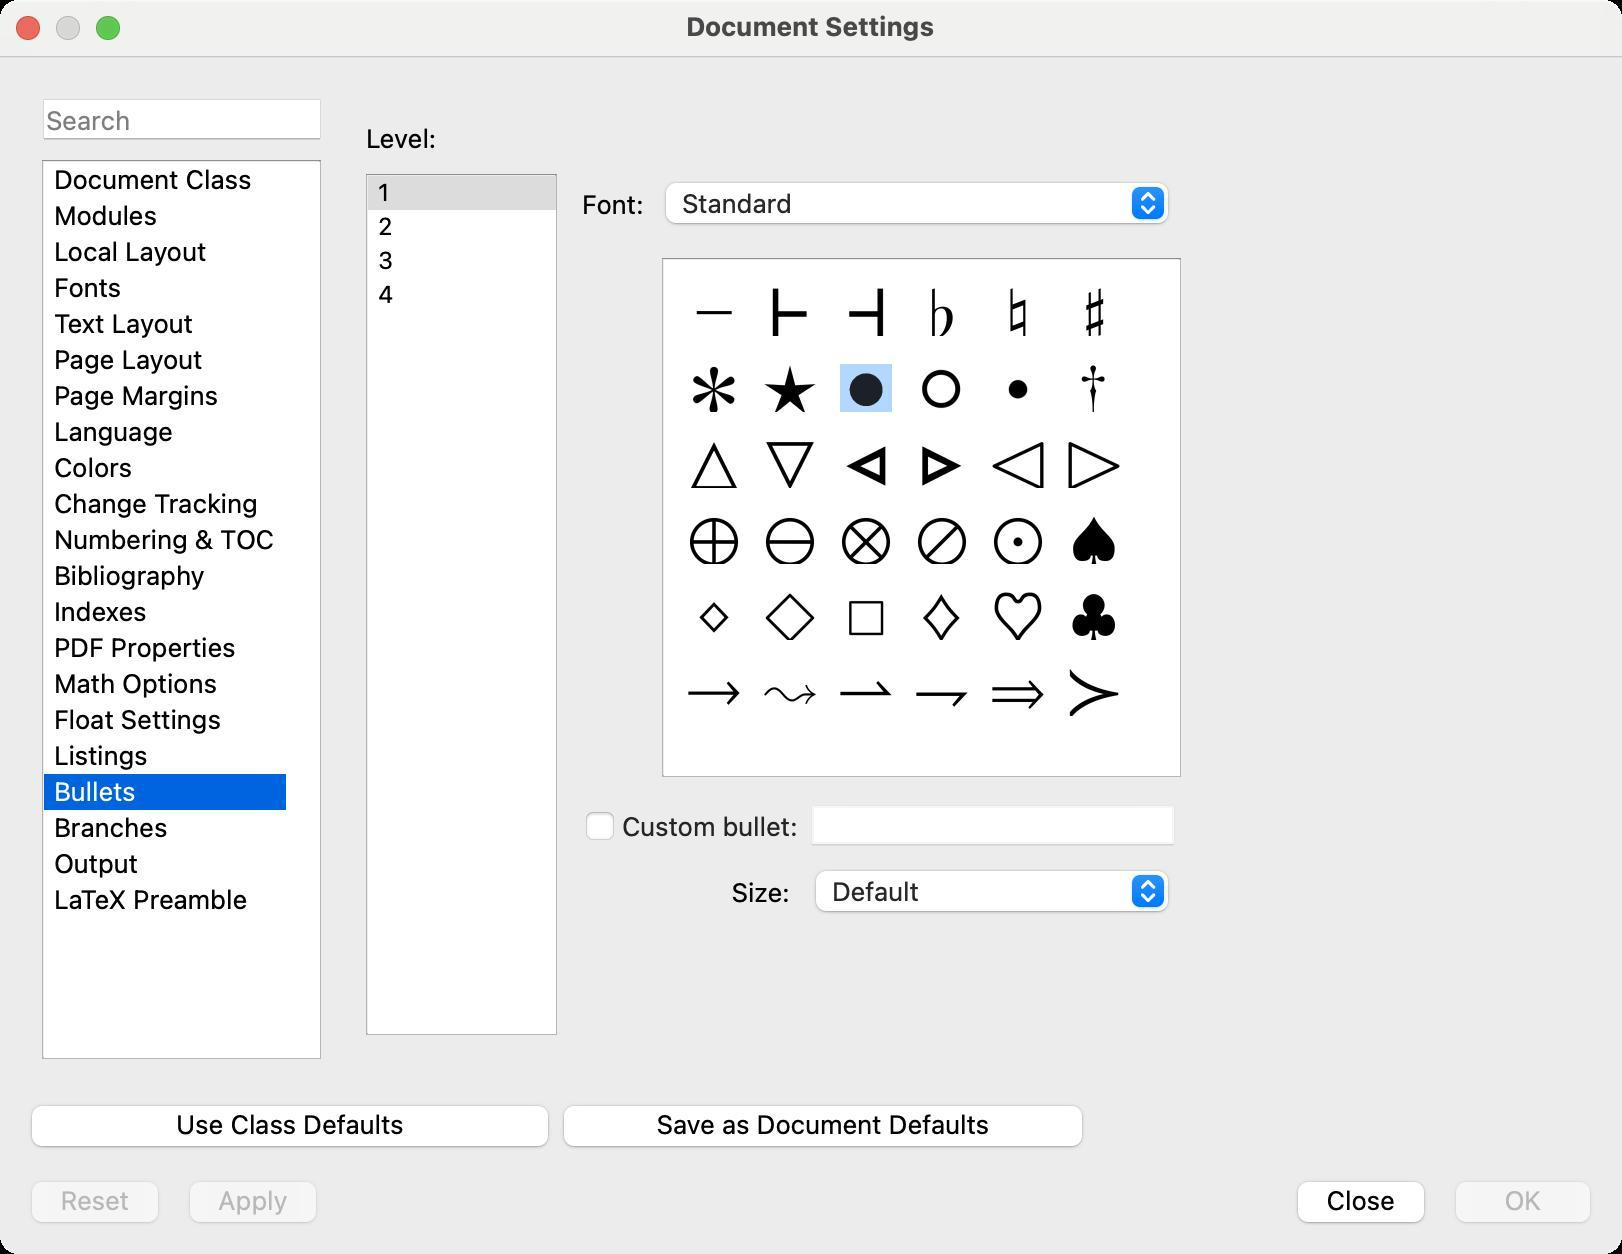
Accessibility tree:
{"name": "Document_Settings", "role": "AXWindow", "description": null, "role_description": "діалогове вікно", "value": null, "position": "270.00;142.00", "size": "811;627", "children": [{"name": "", "role": "AXGroup", "description": "", "role_description": "група", "value": null, "position": "9.00;586.00", "size": "793;32", "children": [{"name": "OK", "role": "AXButton", "description": "", "role_description": "кнопка", "value": null, "position": "721.00;586.00", "size": "81;32", "children": []}, {"name": "Close", "role": "AXButton", "description": "", "role_description": "кнопка", "value": null, "position": "642.00;586.00", "size": "77;32", "children": []}, {"name": "Apply", "role": "AXButton", "description": "", "role_description": "кнопка", "value": null, "position": "88.00;586.00", "size": "77;32", "children": []}, {"name": "Reset", "role": "AXButton", "description": "", "role_description": "кнопка", "value": null, "position": "9.00;586.00", "size": "77;32", "children": []}]}, {"name": "Use_Class_Defaults", "role": "AXButton", "description": "Reset to the default settings for the document class", "role_description": "кнопка", "value": null, "position": "9.00;548.00", "size": "272;32", "children": []}, {"name": "Save_as_Document_Defaults", "role": "AXButton", "description": "Save settings as defaults for new documents", "role_description": "кнопка", "value": null, "position": "275.00;548.00", "size": "273;32", "children": []}, {"name": "", "role": "AXTextField", "description": "Search", "role_description": "текстове поле", "value": "", "position": "21.00;49.00", "size": "140;21", "children": []}, {"name": "", "role": "AXGroup", "description": "", "role_description": "група", "value": null, "position": "21.00;80.00", "size": "140;450", "children": [{"name": "Document_Class", "role": "AXGroup", "description": "", "role_description": "група", "value": null, "position": "22.00;81.00", "size": "121;18", "children": []}, {"name": "Modules", "role": "AXGroup", "description": "", "role_description": "група", "value": null, "position": "22.00;99.00", "size": "121;18", "children": []}, {"name": "Local_Layout", "role": "AXGroup", "description": "", "role_description": "група", "value": null, "position": "22.00;117.00", "size": "121;18", "children": []}, {"name": "Fonts", "role": "AXGroup", "description": "", "role_description": "група", "value": null, "position": "22.00;135.00", "size": "121;18", "children": []}, {"name": "Text_Layout", "role": "AXGroup", "description": "", "role_description": "група", "value": null, "position": "22.00;153.00", "size": "121;18", "children": []}, {"name": "Page_Layout", "role": "AXGroup", "description": "", "role_description": "група", "value": null, "position": "22.00;171.00", "size": "121;18", "children": []}, {"name": "Page_Margins", "role": "AXGroup", "description": "", "role_description": "група", "value": null, "position": "22.00;189.00", "size": "121;18", "children": []}, {"name": "Language", "role": "AXGroup", "description": "", "role_description": "група", "value": null, "position": "22.00;207.00", "size": "121;18", "children": []}, {"name": "Colors", "role": "AXGroup", "description": "", "role_description": "група", "value": null, "position": "22.00;225.00", "size": "121;18", "children": []}, {"name": "Change_Tracking", "role": "AXGroup", "description": "", "role_description": "група", "value": null, "position": "22.00;243.00", "size": "121;18", "children": []}, {"name": "Numbering_&_TOC", "role": "AXGroup", "description": "", "role_description": "група", "value": null, "position": "22.00;261.00", "size": "121;18", "children": []}, {"name": "Bibliography", "role": "AXGroup", "description": "", "role_description": "група", "value": null, "position": "22.00;279.00", "size": "121;18", "children": []}, {"name": "Indexes", "role": "AXGroup", "description": "", "role_description": "група", "value": null, "position": "22.00;297.00", "size": "121;18", "children": []}, {"name": "PDF_Properties", "role": "AXGroup", "description": "", "role_description": "група", "value": null, "position": "22.00;315.00", "size": "121;18", "children": []}, {"name": "Math_Options", "role": "AXGroup", "description": "", "role_description": "група", "value": null, "position": "22.00;333.00", "size": "121;18", "children": []}, {"name": "Float_Settings", "role": "AXGroup", "description": "", "role_description": "група", "value": null, "position": "22.00;351.00", "size": "121;18", "children": []}, {"name": "Listings", "role": "AXGroup", "description": "", "role_description": "група", "value": null, "position": "22.00;369.00", "size": "121;18", "children": []}, {"name": "Bullets", "role": "AXGroup", "description": "", "role_description": "група", "value": null, "position": "22.00;387.00", "size": "121;18", "children": []}, {"name": "Branches", "role": "AXGroup", "description": "", "role_description": "група", "value": null, "position": "22.00;405.00", "size": "121;18", "children": []}, {"name": "Output", "role": "AXGroup", "description": "", "role_description": "група", "value": null, "position": "22.00;423.00", "size": "121;18", "children": []}, {"name": "LaTeX_Preamble", "role": "AXGroup", "description": "", "role_description": "група", "value": null, "position": "22.00;441.00", "size": "121;18", "children": []}]}, {"name": "", "role": "AXGroup", "description": "", "role_description": "група", "value": null, "position": "171.00;49.00", "size": "619;481", "children": [{"name": null, "role": "AXStaticText", "description": "", "role_description": "текст", "value": "Level:", "position": "183.00;61.00", "size": "96;16", "children": []}, {"name": "", "role": "AXList", "description": "", "role_description": "список", "value": null, "position": "183.00;87.00", "size": "96;431", "children": [{"name": "1", "role": "AXStaticText", "description": "", "role_description": "текст", "value": null, "position": "184.00;88.00", "size": "94;17", "children": []}, {"name": "2", "role": "AXStaticText", "description": "", "role_description": "текст", "value": null, "position": "184.00;105.00", "size": "94;17", "children": []}, {"name": "3", "role": "AXStaticText", "description": "", "role_description": "текст", "value": null, "position": "184.00;122.00", "size": "94;17", "children": []}, {"name": "4", "role": "AXStaticText", "description": "", "role_description": "текст", "value": null, "position": "184.00;139.00", "size": "94;17", "children": []}]}, {"name": null, "role": "AXStaticText", "description": "", "role_description": "текст", "value": "Font:", "position": "291.00;89.00", "size": "31;26", "children": []}, {"name": "Standard", "role": "AXComboBox", "description": "", "role_description": "контейнер вибору", "value": null, "position": "327.00;87.00", "size": "264;32", "children": [{"name": "", "role": "AXList", "description": "", "role_description": "список", "value": null, "position": "-270.00;-142.00", "size": "0;0", "children": [{"name": "Standard", "role": "AXStaticText", "description": "", "role_description": "текст", "value": null, "position": "-270.00;-142.00", "size": "686;18", "children": []}, {"name": "Maths", "role": "AXStaticText", "description": "", "role_description": "текст", "value": null, "position": "-270.00;-124.00", "size": "686;18", "children": []}, {"name": "Dings_1", "role": "AXStaticText", "description": "", "role_description": "текст", "value": null, "position": "-270.00;-106.00", "size": "686;18", "children": []}, {"name": "Dings_2", "role": "AXStaticText", "description": "", "role_description": "текст", "value": null, "position": "-270.00;-88.00", "size": "686;18", "children": []}, {"name": "Dings_3", "role": "AXStaticText", "description": "", "role_description": "текст", "value": null, "position": "-270.00;-70.00", "size": "686;18", "children": []}, {"name": "Dings_4", "role": "AXStaticText", "description": "", "role_description": "текст", "value": null, "position": "-270.00;-52.00", "size": "686;18", "children": []}]}]}, {"name": "", "role": "AXGroup", "description": "", "role_description": "група", "value": null, "position": "331.00;129.00", "size": "260;260", "children": [{"name": "", "role": "AXList", "description": "", "role_description": "список", "value": null, "position": "331.00;129.00", "size": "260;260", "children": [{"name": "", "role": "AXStaticText", "description": "", "role_description": "текст", "value": null, "position": "344.00;142.00", "size": "26;26", "children": []}, {"name": "", "role": "AXStaticText", "description": "", "role_description": "текст", "value": null, "position": "382.00;142.00", "size": "26;26", "children": []}, {"name": "", "role": "AXStaticText", "description": "", "role_description": "текст", "value": null, "position": "420.00;142.00", "size": "26;26", "children": []}, {"name": "", "role": "AXStaticText", "description": "", "role_description": "текст", "value": null, "position": "458.00;142.00", "size": "26;26", "children": []}, {"name": "", "role": "AXStaticText", "description": "", "role_description": "текст", "value": null, "position": "496.00;142.00", "size": "26;26", "children": []}, {"name": "", "role": "AXStaticText", "description": "", "role_description": "текст", "value": null, "position": "534.00;142.00", "size": "26;26", "children": []}, {"name": "", "role": "AXStaticText", "description": "", "role_description": "текст", "value": null, "position": "344.00;180.00", "size": "26;26", "children": []}, {"name": "", "role": "AXStaticText", "description": "", "role_description": "текст", "value": null, "position": "382.00;180.00", "size": "26;26", "children": []}, {"name": "", "role": "AXStaticText", "description": "", "role_description": "текст", "value": null, "position": "420.00;180.00", "size": "26;26", "children": []}, {"name": "", "role": "AXStaticText", "description": "", "role_description": "текст", "value": null, "position": "458.00;180.00", "size": "26;26", "children": []}, {"name": "", "role": "AXStaticText", "description": "", "role_description": "текст", "value": null, "position": "496.00;180.00", "size": "26;26", "children": []}, {"name": "", "role": "AXStaticText", "description": "", "role_description": "текст", "value": null, "position": "534.00;180.00", "size": "26;26", "children": []}, {"name": "", "role": "AXStaticText", "description": "", "role_description": "текст", "value": null, "position": "344.00;218.00", "size": "26;26", "children": []}, {"name": "", "role": "AXStaticText", "description": "", "role_description": "текст", "value": null, "position": "382.00;218.00", "size": "26;26", "children": []}, {"name": "", "role": "AXStaticText", "description": "", "role_description": "текст", "value": null, "position": "420.00;218.00", "size": "26;26", "children": []}, {"name": "", "role": "AXStaticText", "description": "", "role_description": "текст", "value": null, "position": "458.00;218.00", "size": "26;26", "children": []}, {"name": "", "role": "AXStaticText", "description": "", "role_description": "текст", "value": null, "position": "496.00;218.00", "size": "26;26", "children": []}, {"name": "", "role": "AXStaticText", "description": "", "role_description": "текст", "value": null, "position": "534.00;218.00", "size": "26;26", "children": []}, {"name": "", "role": "AXStaticText", "description": "", "role_description": "текст", "value": null, "position": "344.00;256.00", "size": "26;26", "children": []}, {"name": "", "role": "AXStaticText", "description": "", "role_description": "текст", "value": null, "position": "382.00;256.00", "size": "26;26", "children": []}, {"name": "", "role": "AXStaticText", "description": "", "role_description": "текст", "value": null, "position": "420.00;256.00", "size": "26;26", "children": []}, {"name": "", "role": "AXStaticText", "description": "", "role_description": "текст", "value": null, "position": "458.00;256.00", "size": "26;26", "children": []}, {"name": "", "role": "AXStaticText", "description": "", "role_description": "текст", "value": null, "position": "496.00;256.00", "size": "26;26", "children": []}, {"name": "", "role": "AXStaticText", "description": "", "role_description": "текст", "value": null, "position": "534.00;256.00", "size": "26;26", "children": []}, {"name": "", "role": "AXStaticText", "description": "", "role_description": "текст", "value": null, "position": "344.00;294.00", "size": "26;26", "children": []}, {"name": "", "role": "AXStaticText", "description": "", "role_description": "текст", "value": null, "position": "382.00;294.00", "size": "26;26", "children": []}, {"name": "", "role": "AXStaticText", "description": "", "role_description": "текст", "value": null, "position": "420.00;294.00", "size": "26;26", "children": []}, {"name": "", "role": "AXStaticText", "description": "", "role_description": "текст", "value": null, "position": "458.00;294.00", "size": "26;26", "children": []}, {"name": "", "role": "AXStaticText", "description": "", "role_description": "текст", "value": null, "position": "496.00;294.00", "size": "26;26", "children": []}, {"name": "", "role": "AXStaticText", "description": "", "role_description": "текст", "value": null, "position": "534.00;294.00", "size": "26;26", "children": []}, {"name": "", "role": "AXStaticText", "description": "", "role_description": "текст", "value": null, "position": "344.00;332.00", "size": "26;26", "children": []}, {"name": "", "role": "AXStaticText", "description": "", "role_description": "текст", "value": null, "position": "382.00;332.00", "size": "26;26", "children": []}, {"name": "", "role": "AXStaticText", "description": "", "role_description": "текст", "value": null, "position": "420.00;332.00", "size": "26;26", "children": []}, {"name": "", "role": "AXStaticText", "description": "", "role_description": "текст", "value": null, "position": "458.00;332.00", "size": "26;26", "children": []}, {"name": "", "role": "AXStaticText", "description": "", "role_description": "текст", "value": null, "position": "496.00;332.00", "size": "26;26", "children": []}, {"name": "", "role": "AXStaticText", "description": "", "role_description": "текст", "value": null, "position": "534.00;332.00", "size": "26;26", "children": []}]}, {"name": "", "role": "AXList", "description": "", "role_description": "список", "value": null, "position": "-270.00;-142.00", "size": "0;0", "children": [{"name": "", "role": "AXStaticText", "description": "", "role_description": "текст", "value": null, "position": "344.00;142.00", "size": "26;26", "children": []}, {"name": "", "role": "AXStaticText", "description": "", "role_description": "текст", "value": null, "position": "382.00;142.00", "size": "26;26", "children": []}, {"name": "", "role": "AXStaticText", "description": "", "role_description": "текст", "value": null, "position": "420.00;142.00", "size": "26;26", "children": []}, {"name": "", "role": "AXStaticText", "description": "", "role_description": "текст", "value": null, "position": "458.00;142.00", "size": "26;26", "children": []}, {"name": "", "role": "AXStaticText", "description": "", "role_description": "текст", "value": null, "position": "496.00;142.00", "size": "26;26", "children": []}, {"name": "", "role": "AXStaticText", "description": "", "role_description": "текст", "value": null, "position": "534.00;142.00", "size": "26;26", "children": []}, {"name": "", "role": "AXStaticText", "description": "", "role_description": "текст", "value": null, "position": "344.00;180.00", "size": "26;26", "children": []}, {"name": "", "role": "AXStaticText", "description": "", "role_description": "текст", "value": null, "position": "382.00;180.00", "size": "26;26", "children": []}, {"name": "", "role": "AXStaticText", "description": "", "role_description": "текст", "value": null, "position": "420.00;180.00", "size": "26;26", "children": []}, {"name": "", "role": "AXStaticText", "description": "", "role_description": "текст", "value": null, "position": "458.00;180.00", "size": "26;26", "children": []}, {"name": "", "role": "AXStaticText", "description": "", "role_description": "текст", "value": null, "position": "496.00;180.00", "size": "26;26", "children": []}, {"name": "", "role": "AXStaticText", "description": "", "role_description": "текст", "value": null, "position": "534.00;180.00", "size": "26;26", "children": []}, {"name": "", "role": "AXStaticText", "description": "", "role_description": "текст", "value": null, "position": "344.00;218.00", "size": "26;26", "children": []}, {"name": "", "role": "AXStaticText", "description": "", "role_description": "текст", "value": null, "position": "382.00;218.00", "size": "26;26", "children": []}, {"name": "", "role": "AXStaticText", "description": "", "role_description": "текст", "value": null, "position": "420.00;218.00", "size": "26;26", "children": []}, {"name": "", "role": "AXStaticText", "description": "", "role_description": "текст", "value": null, "position": "458.00;218.00", "size": "26;26", "children": []}, {"name": "", "role": "AXStaticText", "description": "", "role_description": "текст", "value": null, "position": "496.00;218.00", "size": "26;26", "children": []}, {"name": "", "role": "AXStaticText", "description": "", "role_description": "текст", "value": null, "position": "534.00;218.00", "size": "26;26", "children": []}, {"name": "", "role": "AXStaticText", "description": "", "role_description": "текст", "value": null, "position": "344.00;256.00", "size": "26;26", "children": []}, {"name": "", "role": "AXStaticText", "description": "", "role_description": "текст", "value": null, "position": "382.00;256.00", "size": "26;26", "children": []}, {"name": "", "role": "AXStaticText", "description": "", "role_description": "текст", "value": null, "position": "420.00;256.00", "size": "26;26", "children": []}, {"name": "", "role": "AXStaticText", "description": "", "role_description": "текст", "value": null, "position": "458.00;256.00", "size": "26;26", "children": []}, {"name": "", "role": "AXStaticText", "description": "", "role_description": "текст", "value": null, "position": "496.00;256.00", "size": "26;26", "children": []}, {"name": "", "role": "AXStaticText", "description": "", "role_description": "текст", "value": null, "position": "534.00;256.00", "size": "26;26", "children": []}, {"name": "", "role": "AXStaticText", "description": "", "role_description": "текст", "value": null, "position": "344.00;294.00", "size": "26;26", "children": []}, {"name": "", "role": "AXStaticText", "description": "", "role_description": "текст", "value": null, "position": "382.00;294.00", "size": "26;26", "children": []}, {"name": "", "role": "AXStaticText", "description": "", "role_description": "текст", "value": null, "position": "420.00;294.00", "size": "26;26", "children": []}, {"name": "", "role": "AXStaticText", "description": "", "role_description": "текст", "value": null, "position": "458.00;294.00", "size": "26;26", "children": []}, {"name": "", "role": "AXStaticText", "description": "", "role_description": "текст", "value": null, "position": "496.00;294.00", "size": "26;26", "children": []}, {"name": "", "role": "AXStaticText", "description": "", "role_description": "текст", "value": null, "position": "534.00;294.00", "size": "26;26", "children": []}, {"name": "", "role": "AXStaticText", "description": "", "role_description": "текст", "value": null, "position": "344.00;332.00", "size": "26;26", "children": []}, {"name": "", "role": "AXStaticText", "description": "", "role_description": "текст", "value": null, "position": "382.00;332.00", "size": "26;26", "children": []}, {"name": "", "role": "AXStaticText", "description": "", "role_description": "текст", "value": null, "position": "420.00;332.00", "size": "26;26", "children": []}, {"name": "", "role": "AXStaticText", "description": "", "role_description": "текст", "value": null, "position": "458.00;332.00", "size": "26;26", "children": []}, {"name": "", "role": "AXStaticText", "description": "", "role_description": "текст", "value": null, "position": "496.00;332.00", "size": "26;26", "children": []}, {"name": "", "role": "AXStaticText", "description": "", "role_description": "текст", "value": null, "position": "534.00;332.00", "size": "26;26", "children": []}]}, {"name": "", "role": "AXList", "description": "", "role_description": "список", "value": null, "position": "-270.00;-142.00", "size": "0;0", "children": [{"name": "", "role": "AXStaticText", "description": "", "role_description": "текст", "value": null, "position": "344.00;142.00", "size": "26;26", "children": []}, {"name": "", "role": "AXStaticText", "description": "", "role_description": "текст", "value": null, "position": "382.00;142.00", "size": "26;26", "children": []}, {"name": "", "role": "AXStaticText", "description": "", "role_description": "текст", "value": null, "position": "420.00;142.00", "size": "26;26", "children": []}, {"name": "", "role": "AXStaticText", "description": "", "role_description": "текст", "value": null, "position": "458.00;142.00", "size": "26;26", "children": []}, {"name": "", "role": "AXStaticText", "description": "", "role_description": "текст", "value": null, "position": "496.00;142.00", "size": "26;26", "children": []}, {"name": "", "role": "AXStaticText", "description": "", "role_description": "текст", "value": null, "position": "534.00;142.00", "size": "26;26", "children": []}, {"name": "", "role": "AXStaticText", "description": "", "role_description": "текст", "value": null, "position": "344.00;180.00", "size": "26;26", "children": []}, {"name": "", "role": "AXStaticText", "description": "", "role_description": "текст", "value": null, "position": "382.00;180.00", "size": "26;26", "children": []}, {"name": "", "role": "AXStaticText", "description": "", "role_description": "текст", "value": null, "position": "420.00;180.00", "size": "26;26", "children": []}, {"name": "", "role": "AXStaticText", "description": "", "role_description": "текст", "value": null, "position": "458.00;180.00", "size": "26;26", "children": []}, {"name": "", "role": "AXStaticText", "description": "", "role_description": "текст", "value": null, "position": "496.00;180.00", "size": "26;26", "children": []}, {"name": "", "role": "AXStaticText", "description": "", "role_description": "текст", "value": null, "position": "534.00;180.00", "size": "26;26", "children": []}, {"name": "", "role": "AXStaticText", "description": "", "role_description": "текст", "value": null, "position": "344.00;218.00", "size": "26;26", "children": []}, {"name": "", "role": "AXStaticText", "description": "", "role_description": "текст", "value": null, "position": "382.00;218.00", "size": "26;26", "children": []}, {"name": "", "role": "AXStaticText", "description": "", "role_description": "текст", "value": null, "position": "420.00;218.00", "size": "26;26", "children": []}, {"name": "", "role": "AXStaticText", "description": "", "role_description": "текст", "value": null, "position": "458.00;218.00", "size": "26;26", "children": []}, {"name": "", "role": "AXStaticText", "description": "", "role_description": "текст", "value": null, "position": "496.00;218.00", "size": "26;26", "children": []}, {"name": "", "role": "AXStaticText", "description": "", "role_description": "текст", "value": null, "position": "534.00;218.00", "size": "26;26", "children": []}, {"name": "", "role": "AXStaticText", "description": "", "role_description": "текст", "value": null, "position": "344.00;256.00", "size": "26;26", "children": []}, {"name": "", "role": "AXStaticText", "description": "", "role_description": "текст", "value": null, "position": "382.00;256.00", "size": "26;26", "children": []}, {"name": "", "role": "AXStaticText", "description": "", "role_description": "текст", "value": null, "position": "420.00;256.00", "size": "26;26", "children": []}, {"name": "", "role": "AXStaticText", "description": "", "role_description": "текст", "value": null, "position": "458.00;256.00", "size": "26;26", "children": []}, {"name": "", "role": "AXStaticText", "description": "", "role_description": "текст", "value": null, "position": "496.00;256.00", "size": "26;26", "children": []}, {"name": "", "role": "AXStaticText", "description": "", "role_description": "текст", "value": null, "position": "534.00;256.00", "size": "26;26", "children": []}, {"name": "", "role": "AXStaticText", "description": "", "role_description": "текст", "value": null, "position": "344.00;294.00", "size": "26;26", "children": []}, {"name": "", "role": "AXStaticText", "description": "", "role_description": "текст", "value": null, "position": "382.00;294.00", "size": "26;26", "children": []}, {"name": "", "role": "AXStaticText", "description": "", "role_description": "текст", "value": null, "position": "420.00;294.00", "size": "26;26", "children": []}, {"name": "", "role": "AXStaticText", "description": "", "role_description": "текст", "value": null, "position": "458.00;294.00", "size": "26;26", "children": []}, {"name": "", "role": "AXStaticText", "description": "", "role_description": "текст", "value": null, "position": "496.00;294.00", "size": "26;26", "children": []}, {"name": "", "role": "AXStaticText", "description": "", "role_description": "текст", "value": null, "position": "534.00;294.00", "size": "26;26", "children": []}, {"name": "", "role": "AXStaticText", "description": "", "role_description": "текст", "value": null, "position": "344.00;332.00", "size": "26;26", "children": []}, {"name": "", "role": "AXStaticText", "description": "", "role_description": "текст", "value": null, "position": "382.00;332.00", "size": "26;26", "children": []}, {"name": "", "role": "AXStaticText", "description": "", "role_description": "текст", "value": null, "position": "420.00;332.00", "size": "26;26", "children": []}, {"name": "", "role": "AXStaticText", "description": "", "role_description": "текст", "value": null, "position": "458.00;332.00", "size": "26;26", "children": []}, {"name": "", "role": "AXStaticText", "description": "", "role_description": "текст", "value": null, "position": "496.00;332.00", "size": "26;26", "children": []}, {"name": "", "role": "AXStaticText", "description": "", "role_description": "текст", "value": null, "position": "534.00;332.00", "size": "26;26", "children": []}]}, {"name": "", "role": "AXList", "description": "", "role_description": "список", "value": null, "position": "-270.00;-142.00", "size": "0;0", "children": [{"name": "", "role": "AXStaticText", "description": "", "role_description": "текст", "value": null, "position": "344.00;142.00", "size": "26;26", "children": []}, {"name": "", "role": "AXStaticText", "description": "", "role_description": "текст", "value": null, "position": "382.00;142.00", "size": "26;26", "children": []}, {"name": "", "role": "AXStaticText", "description": "", "role_description": "текст", "value": null, "position": "420.00;142.00", "size": "26;26", "children": []}, {"name": "", "role": "AXStaticText", "description": "", "role_description": "текст", "value": null, "position": "458.00;142.00", "size": "26;26", "children": []}, {"name": "", "role": "AXStaticText", "description": "", "role_description": "текст", "value": null, "position": "496.00;142.00", "size": "26;26", "children": []}, {"name": "", "role": "AXStaticText", "description": "", "role_description": "текст", "value": null, "position": "534.00;142.00", "size": "26;26", "children": []}, {"name": "", "role": "AXStaticText", "description": "", "role_description": "текст", "value": null, "position": "344.00;180.00", "size": "26;26", "children": []}, {"name": "", "role": "AXStaticText", "description": "", "role_description": "текст", "value": null, "position": "382.00;180.00", "size": "26;26", "children": []}, {"name": "", "role": "AXStaticText", "description": "", "role_description": "текст", "value": null, "position": "420.00;180.00", "size": "26;26", "children": []}, {"name": "", "role": "AXStaticText", "description": "", "role_description": "текст", "value": null, "position": "458.00;180.00", "size": "26;26", "children": []}, {"name": "", "role": "AXStaticText", "description": "", "role_description": "текст", "value": null, "position": "496.00;180.00", "size": "26;26", "children": []}, {"name": "", "role": "AXStaticText", "description": "", "role_description": "текст", "value": null, "position": "534.00;180.00", "size": "26;26", "children": []}, {"name": "", "role": "AXStaticText", "description": "", "role_description": "текст", "value": null, "position": "344.00;218.00", "size": "26;26", "children": []}, {"name": "", "role": "AXStaticText", "description": "", "role_description": "текст", "value": null, "position": "382.00;218.00", "size": "26;26", "children": []}, {"name": "", "role": "AXStaticText", "description": "", "role_description": "текст", "value": null, "position": "420.00;218.00", "size": "26;26", "children": []}, {"name": "", "role": "AXStaticText", "description": "", "role_description": "текст", "value": null, "position": "458.00;218.00", "size": "26;26", "children": []}, {"name": "", "role": "AXStaticText", "description": "", "role_description": "текст", "value": null, "position": "496.00;218.00", "size": "26;26", "children": []}, {"name": "", "role": "AXStaticText", "description": "", "role_description": "текст", "value": null, "position": "534.00;218.00", "size": "26;26", "children": []}, {"name": "", "role": "AXStaticText", "description": "", "role_description": "текст", "value": null, "position": "344.00;256.00", "size": "26;26", "children": []}, {"name": "", "role": "AXStaticText", "description": "", "role_description": "текст", "value": null, "position": "382.00;256.00", "size": "26;26", "children": []}, {"name": "", "role": "AXStaticText", "description": "", "role_description": "текст", "value": null, "position": "420.00;256.00", "size": "26;26", "children": []}, {"name": "", "role": "AXStaticText", "description": "", "role_description": "текст", "value": null, "position": "458.00;256.00", "size": "26;26", "children": []}, {"name": "", "role": "AXStaticText", "description": "", "role_description": "текст", "value": null, "position": "496.00;256.00", "size": "26;26", "children": []}, {"name": "", "role": "AXStaticText", "description": "", "role_description": "текст", "value": null, "position": "534.00;256.00", "size": "26;26", "children": []}, {"name": "", "role": "AXStaticText", "description": "", "role_description": "текст", "value": null, "position": "344.00;294.00", "size": "26;26", "children": []}, {"name": "", "role": "AXStaticText", "description": "", "role_description": "текст", "value": null, "position": "382.00;294.00", "size": "26;26", "children": []}, {"name": "", "role": "AXStaticText", "description": "", "role_description": "текст", "value": null, "position": "420.00;294.00", "size": "26;26", "children": []}, {"name": "", "role": "AXStaticText", "description": "", "role_description": "текст", "value": null, "position": "458.00;294.00", "size": "26;26", "children": []}, {"name": "", "role": "AXStaticText", "description": "", "role_description": "текст", "value": null, "position": "496.00;294.00", "size": "26;26", "children": []}, {"name": "", "role": "AXStaticText", "description": "", "role_description": "текст", "value": null, "position": "534.00;294.00", "size": "26;26", "children": []}, {"name": "", "role": "AXStaticText", "description": "", "role_description": "текст", "value": null, "position": "344.00;332.00", "size": "26;26", "children": []}, {"name": "", "role": "AXStaticText", "description": "", "role_description": "текст", "value": null, "position": "382.00;332.00", "size": "26;26", "children": []}, {"name": "", "role": "AXStaticText", "description": "", "role_description": "текст", "value": null, "position": "420.00;332.00", "size": "26;26", "children": []}, {"name": "", "role": "AXStaticText", "description": "", "role_description": "текст", "value": null, "position": "458.00;332.00", "size": "26;26", "children": []}, {"name": "", "role": "AXStaticText", "description": "", "role_description": "текст", "value": null, "position": "496.00;332.00", "size": "26;26", "children": []}, {"name": "", "role": "AXStaticText", "description": "", "role_description": "текст", "value": null, "position": "534.00;332.00", "size": "26;26", "children": []}]}, {"name": "", "role": "AXList", "description": "", "role_description": "список", "value": null, "position": "-270.00;-142.00", "size": "0;0", "children": [{"name": "", "role": "AXStaticText", "description": "", "role_description": "текст", "value": null, "position": "344.00;142.00", "size": "26;26", "children": []}, {"name": "", "role": "AXStaticText", "description": "", "role_description": "текст", "value": null, "position": "382.00;142.00", "size": "26;26", "children": []}, {"name": "", "role": "AXStaticText", "description": "", "role_description": "текст", "value": null, "position": "420.00;142.00", "size": "26;26", "children": []}, {"name": "", "role": "AXStaticText", "description": "", "role_description": "текст", "value": null, "position": "458.00;142.00", "size": "26;26", "children": []}, {"name": "", "role": "AXStaticText", "description": "", "role_description": "текст", "value": null, "position": "496.00;142.00", "size": "26;26", "children": []}, {"name": "", "role": "AXStaticText", "description": "", "role_description": "текст", "value": null, "position": "534.00;142.00", "size": "26;26", "children": []}, {"name": "", "role": "AXStaticText", "description": "", "role_description": "текст", "value": null, "position": "344.00;180.00", "size": "26;26", "children": []}, {"name": "", "role": "AXStaticText", "description": "", "role_description": "текст", "value": null, "position": "382.00;180.00", "size": "26;26", "children": []}, {"name": "", "role": "AXStaticText", "description": "", "role_description": "текст", "value": null, "position": "420.00;180.00", "size": "26;26", "children": []}, {"name": "", "role": "AXStaticText", "description": "", "role_description": "текст", "value": null, "position": "458.00;180.00", "size": "26;26", "children": []}, {"name": "", "role": "AXStaticText", "description": "", "role_description": "текст", "value": null, "position": "496.00;180.00", "size": "26;26", "children": []}, {"name": "", "role": "AXStaticText", "description": "", "role_description": "текст", "value": null, "position": "534.00;180.00", "size": "26;26", "children": []}, {"name": "", "role": "AXStaticText", "description": "", "role_description": "текст", "value": null, "position": "344.00;218.00", "size": "26;26", "children": []}, {"name": "", "role": "AXStaticText", "description": "", "role_description": "текст", "value": null, "position": "382.00;218.00", "size": "26;26", "children": []}, {"name": "", "role": "AXStaticText", "description": "", "role_description": "текст", "value": null, "position": "420.00;218.00", "size": "26;26", "children": []}, {"name": "", "role": "AXStaticText", "description": "", "role_description": "текст", "value": null, "position": "458.00;218.00", "size": "26;26", "children": []}, {"name": "", "role": "AXStaticText", "description": "", "role_description": "текст", "value": null, "position": "496.00;218.00", "size": "26;26", "children": []}, {"name": "", "role": "AXStaticText", "description": "", "role_description": "текст", "value": null, "position": "534.00;218.00", "size": "26;26", "children": []}, {"name": "", "role": "AXStaticText", "description": "", "role_description": "текст", "value": null, "position": "344.00;256.00", "size": "26;26", "children": []}, {"name": "", "role": "AXStaticText", "description": "", "role_description": "текст", "value": null, "position": "382.00;256.00", "size": "26;26", "children": []}, {"name": "", "role": "AXStaticText", "description": "", "role_description": "текст", "value": null, "position": "420.00;256.00", "size": "26;26", "children": []}, {"name": "", "role": "AXStaticText", "description": "", "role_description": "текст", "value": null, "position": "458.00;256.00", "size": "26;26", "children": []}, {"name": "", "role": "AXStaticText", "description": "", "role_description": "текст", "value": null, "position": "496.00;256.00", "size": "26;26", "children": []}, {"name": "", "role": "AXStaticText", "description": "", "role_description": "текст", "value": null, "position": "534.00;256.00", "size": "26;26", "children": []}, {"name": "", "role": "AXStaticText", "description": "", "role_description": "текст", "value": null, "position": "344.00;294.00", "size": "26;26", "children": []}, {"name": "", "role": "AXStaticText", "description": "", "role_description": "текст", "value": null, "position": "382.00;294.00", "size": "26;26", "children": []}, {"name": "", "role": "AXStaticText", "description": "", "role_description": "текст", "value": null, "position": "420.00;294.00", "size": "26;26", "children": []}, {"name": "", "role": "AXStaticText", "description": "", "role_description": "текст", "value": null, "position": "458.00;294.00", "size": "26;26", "children": []}, {"name": "", "role": "AXStaticText", "description": "", "role_description": "текст", "value": null, "position": "496.00;294.00", "size": "26;26", "children": []}, {"name": "", "role": "AXStaticText", "description": "", "role_description": "текст", "value": null, "position": "534.00;294.00", "size": "26;26", "children": []}, {"name": "", "role": "AXStaticText", "description": "", "role_description": "текст", "value": null, "position": "344.00;332.00", "size": "26;26", "children": []}, {"name": "", "role": "AXStaticText", "description": "", "role_description": "текст", "value": null, "position": "382.00;332.00", "size": "26;26", "children": []}, {"name": "", "role": "AXStaticText", "description": "", "role_description": "текст", "value": null, "position": "420.00;332.00", "size": "26;26", "children": []}, {"name": "", "role": "AXStaticText", "description": "", "role_description": "текст", "value": null, "position": "458.00;332.00", "size": "26;26", "children": []}, {"name": "", "role": "AXStaticText", "description": "", "role_description": "текст", "value": null, "position": "496.00;332.00", "size": "26;26", "children": []}, {"name": "", "role": "AXStaticText", "description": "", "role_description": "текст", "value": null, "position": "534.00;332.00", "size": "26;26", "children": []}]}, {"name": "", "role": "AXList", "description": "", "role_description": "список", "value": null, "position": "-270.00;-142.00", "size": "0;0", "children": [{"name": "", "role": "AXStaticText", "description": "", "role_description": "текст", "value": null, "position": "344.00;142.00", "size": "26;26", "children": []}, {"name": "", "role": "AXStaticText", "description": "", "role_description": "текст", "value": null, "position": "382.00;142.00", "size": "26;26", "children": []}, {"name": "", "role": "AXStaticText", "description": "", "role_description": "текст", "value": null, "position": "420.00;142.00", "size": "26;26", "children": []}, {"name": "", "role": "AXStaticText", "description": "", "role_description": "текст", "value": null, "position": "458.00;142.00", "size": "26;26", "children": []}, {"name": "", "role": "AXStaticText", "description": "", "role_description": "текст", "value": null, "position": "496.00;142.00", "size": "26;26", "children": []}, {"name": "", "role": "AXStaticText", "description": "", "role_description": "текст", "value": null, "position": "534.00;142.00", "size": "26;26", "children": []}, {"name": "", "role": "AXStaticText", "description": "", "role_description": "текст", "value": null, "position": "344.00;180.00", "size": "26;26", "children": []}, {"name": "", "role": "AXStaticText", "description": "", "role_description": "текст", "value": null, "position": "382.00;180.00", "size": "26;26", "children": []}, {"name": "", "role": "AXStaticText", "description": "", "role_description": "текст", "value": null, "position": "420.00;180.00", "size": "26;26", "children": []}, {"name": "", "role": "AXStaticText", "description": "", "role_description": "текст", "value": null, "position": "458.00;180.00", "size": "26;26", "children": []}, {"name": "", "role": "AXStaticText", "description": "", "role_description": "текст", "value": null, "position": "496.00;180.00", "size": "26;26", "children": []}, {"name": "", "role": "AXStaticText", "description": "", "role_description": "текст", "value": null, "position": "534.00;180.00", "size": "26;26", "children": []}, {"name": "", "role": "AXStaticText", "description": "", "role_description": "текст", "value": null, "position": "344.00;218.00", "size": "26;26", "children": []}, {"name": "", "role": "AXStaticText", "description": "", "role_description": "текст", "value": null, "position": "382.00;218.00", "size": "26;26", "children": []}, {"name": "", "role": "AXStaticText", "description": "", "role_description": "текст", "value": null, "position": "420.00;218.00", "size": "26;26", "children": []}, {"name": "", "role": "AXStaticText", "description": "", "role_description": "текст", "value": null, "position": "458.00;218.00", "size": "26;26", "children": []}, {"name": "", "role": "AXStaticText", "description": "", "role_description": "текст", "value": null, "position": "496.00;218.00", "size": "26;26", "children": []}, {"name": "", "role": "AXStaticText", "description": "", "role_description": "текст", "value": null, "position": "534.00;218.00", "size": "26;26", "children": []}, {"name": "", "role": "AXStaticText", "description": "", "role_description": "текст", "value": null, "position": "344.00;256.00", "size": "26;26", "children": []}, {"name": "", "role": "AXStaticText", "description": "", "role_description": "текст", "value": null, "position": "382.00;256.00", "size": "26;26", "children": []}, {"name": "", "role": "AXStaticText", "description": "", "role_description": "текст", "value": null, "position": "420.00;256.00", "size": "26;26", "children": []}, {"name": "", "role": "AXStaticText", "description": "", "role_description": "текст", "value": null, "position": "458.00;256.00", "size": "26;26", "children": []}, {"name": "", "role": "AXStaticText", "description": "", "role_description": "текст", "value": null, "position": "496.00;256.00", "size": "26;26", "children": []}, {"name": "", "role": "AXStaticText", "description": "", "role_description": "текст", "value": null, "position": "534.00;256.00", "size": "26;26", "children": []}, {"name": "", "role": "AXStaticText", "description": "", "role_description": "текст", "value": null, "position": "344.00;294.00", "size": "26;26", "children": []}, {"name": "", "role": "AXStaticText", "description": "", "role_description": "текст", "value": null, "position": "382.00;294.00", "size": "26;26", "children": []}, {"name": "", "role": "AXStaticText", "description": "", "role_description": "текст", "value": null, "position": "420.00;294.00", "size": "26;26", "children": []}, {"name": "", "role": "AXStaticText", "description": "", "role_description": "текст", "value": null, "position": "458.00;294.00", "size": "26;26", "children": []}, {"name": "", "role": "AXStaticText", "description": "", "role_description": "текст", "value": null, "position": "496.00;294.00", "size": "26;26", "children": []}, {"name": "", "role": "AXStaticText", "description": "", "role_description": "текст", "value": null, "position": "534.00;294.00", "size": "26;26", "children": []}, {"name": "", "role": "AXStaticText", "description": "", "role_description": "текст", "value": null, "position": "344.00;332.00", "size": "26;26", "children": []}, {"name": "", "role": "AXStaticText", "description": "", "role_description": "текст", "value": null, "position": "382.00;332.00", "size": "26;26", "children": []}, {"name": "", "role": "AXStaticText", "description": "", "role_description": "текст", "value": null, "position": "420.00;332.00", "size": "26;26", "children": []}, {"name": "", "role": "AXStaticText", "description": "", "role_description": "текст", "value": null, "position": "458.00;332.00", "size": "26;26", "children": []}, {"name": "", "role": "AXStaticText", "description": "", "role_description": "текст", "value": null, "position": "496.00;332.00", "size": "26;26", "children": []}, {"name": "", "role": "AXStaticText", "description": "", "role_description": "текст", "value": null, "position": "534.00;332.00", "size": "26;26", "children": []}]}]}, {"name": "Custom_bullet:", "role": "AXCheckBox", "description": "", "role_description": "галочка", "value": 0, "position": "291.00;403.00", "size": "111;20", "children": []}, {"name": "", "role": "AXTextField", "description": "", "role_description": "текстове поле", "value": "", "position": "405.00;402.00", "size": "183;21", "children": []}, {"name": null, "role": "AXStaticText", "description": "", "role_description": "текст", "value": "Size:", "position": "293.00;433.00", "size": "102;26", "children": []}, {"name": "Default", "role": "AXComboBox", "description": "", "role_description": "контейнер вибору", "value": null, "position": "402.00;431.00", "size": "189;32", "children": [{"name": "", "role": "AXList", "description": "", "role_description": "список", "value": null, "position": "-270.00;-142.00", "size": "0;0", "children": [{"name": "Default", "role": "AXStaticText", "description": "", "role_description": "текст", "value": null, "position": "-270.00;-142.00", "size": "686;18", "children": []}, {"name": "Tiny", "role": "AXStaticText", "description": "", "role_description": "текст", "value": null, "position": "-270.00;-124.00", "size": "686;18", "children": []}, {"name": "Smallest", "role": "AXStaticText", "description": "", "role_description": "текст", "value": null, "position": "-270.00;-106.00", "size": "686;18", "children": []}, {"name": "Smaller", "role": "AXStaticText", "description": "", "role_description": "текст", "value": null, "position": "-270.00;-88.00", "size": "686;18", "children": []}, {"name": "Small", "role": "AXStaticText", "description": "", "role_description": "текст", "value": null, "position": "-270.00;-70.00", "size": "686;18", "children": []}, {"name": "Normal", "role": "AXStaticText", "description": "", "role_description": "текст", "value": null, "position": "-270.00;-52.00", "size": "686;18", "children": []}, {"name": "Large", "role": "AXStaticText", "description": "", "role_description": "текст", "value": null, "position": "-270.00;-34.00", "size": "686;18", "children": []}, {"name": "Larger", "role": "AXStaticText", "description": "", "role_description": "текст", "value": null, "position": "-270.00;-16.00", "size": "686;18", "children": []}, {"name": "Largest", "role": "AXStaticText", "description": "", "role_description": "текст", "value": null, "position": "-270.00;2.00", "size": "686;18", "children": []}, {"name": "Huge", "role": "AXStaticText", "description": "", "role_description": "текст", "value": null, "position": "-270.00;20.00", "size": "686;18", "children": []}, {"name": "Huger", "role": "AXStaticText", "description": "", "role_description": "текст", "value": null, "position": "-270.00;38.00", "size": "686;18", "children": []}]}]}]}, {"name": "", "role": "AXGrowArea", "description": "", "role_description": "область розширення", "value": null, "position": "811.00;605.00", "size": "0;22", "children": []}, {"name": null, "role": "AXButton", "description": null, "role_description": "кнопка закривання", "value": null, "position": "7.00;6.00", "size": "14;16", "children": []}, {"name": null, "role": "AXButton", "description": null, "role_description": "кнопка оптимізації", "value": null, "position": "47.00;6.00", "size": "14;16", "children": [{"name": null, "role": "AXGroup", "description": null, "role_description": "група", "value": null, "position": "47.00;6.00", "size": "14;16", "children": [{"name": null, "role": "AXGroup", "description": null, "role_description": "група", "value": null, "position": "47.00;6.00", "size": "14;16", "children": []}]}]}, {"name": null, "role": "AXButton", "description": null, "role_description": "кнопка згортання", "value": null, "position": "27.00;6.00", "size": "14;16", "children": []}, {"name": null, "role": "AXStaticText", "description": null, "role_description": "текст", "value": "Document Settings", "position": "341.00;5.00", "size": "129;16", "children": []}]}